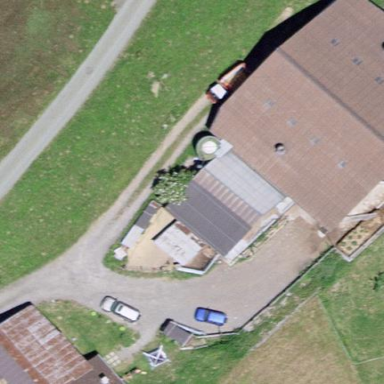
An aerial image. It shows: Barn.